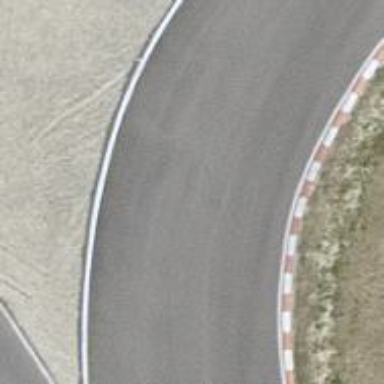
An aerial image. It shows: Motor sport raceway with asphalt surface.